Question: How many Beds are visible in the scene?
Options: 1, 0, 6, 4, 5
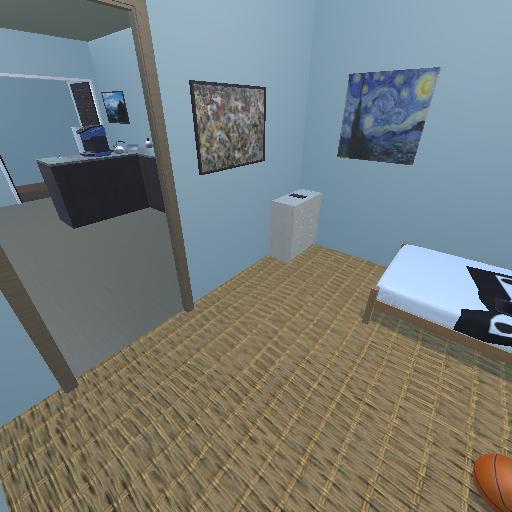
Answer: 1